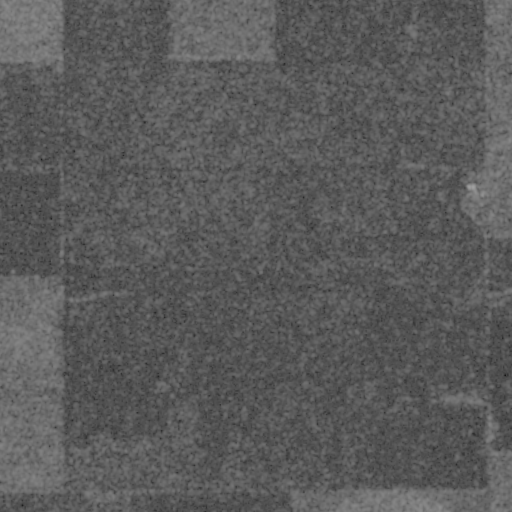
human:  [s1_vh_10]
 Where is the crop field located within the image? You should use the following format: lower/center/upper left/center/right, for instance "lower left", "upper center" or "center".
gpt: The crop field is located in the right of the image.
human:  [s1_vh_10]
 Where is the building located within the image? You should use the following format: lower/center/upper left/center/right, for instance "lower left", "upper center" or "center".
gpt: The building is located in the center right of the image.
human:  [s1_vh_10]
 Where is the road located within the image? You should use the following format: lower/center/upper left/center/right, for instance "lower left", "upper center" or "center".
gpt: There is no road in the image.

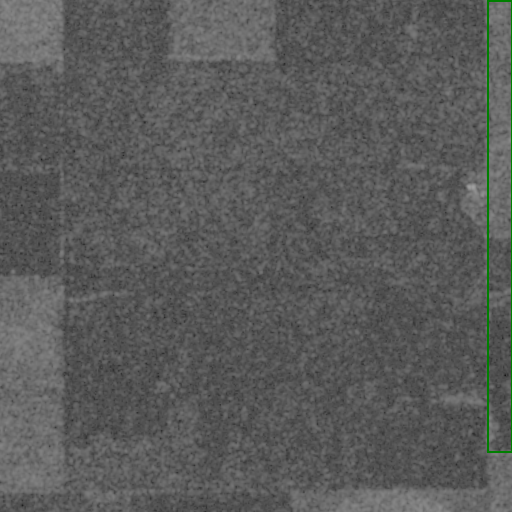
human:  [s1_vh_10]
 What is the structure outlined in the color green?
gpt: The structure outlined in green is a crop field.
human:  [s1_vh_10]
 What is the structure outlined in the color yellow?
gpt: There is no yellow outline.